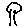
Label: tree